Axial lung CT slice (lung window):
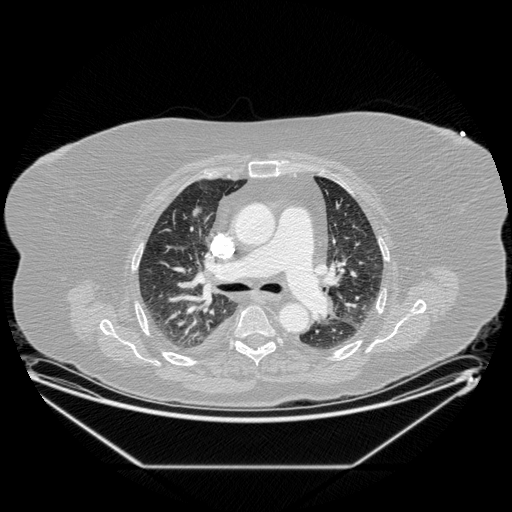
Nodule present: yes
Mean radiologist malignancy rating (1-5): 4.333